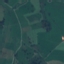
Land use / land cover class: Pasture